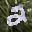
Label: 2